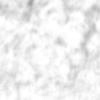
Label: no_change